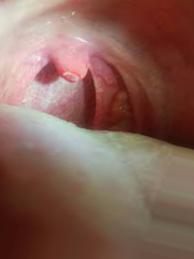
Condition: Mouth Ulcer